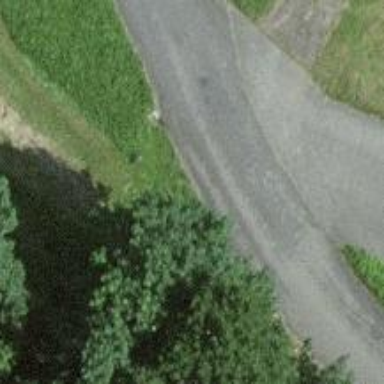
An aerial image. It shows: Unclassified road.